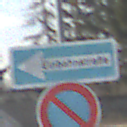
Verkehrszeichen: EinbahnstrasseLinksweisend
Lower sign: EingeschraenktesHalteverbot
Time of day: Midday
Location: Outdoor (Suburban)
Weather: PartlyCloudy
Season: NotSpecified
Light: Natural